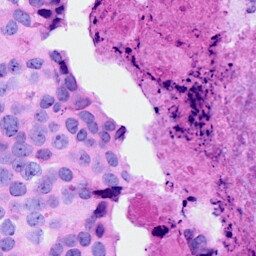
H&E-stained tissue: Breast